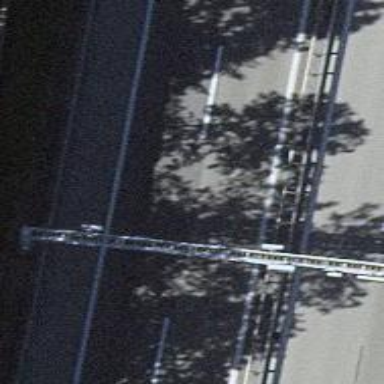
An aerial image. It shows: Gantry structure.